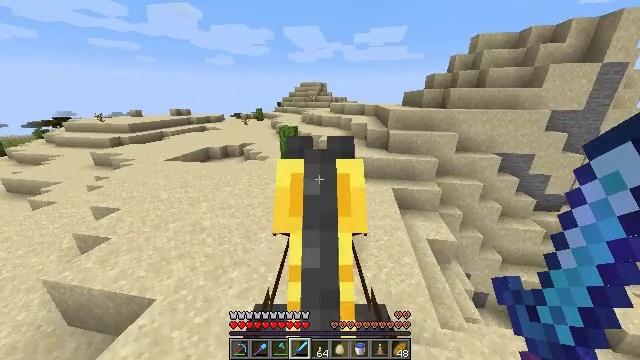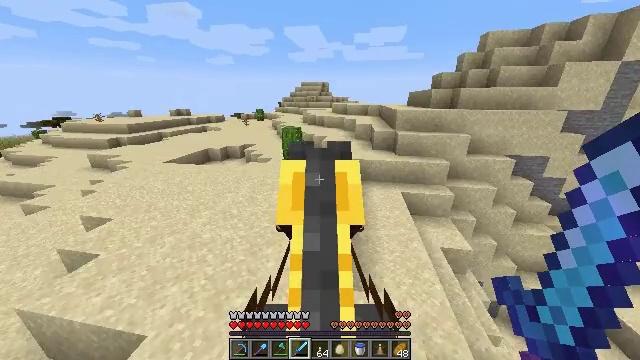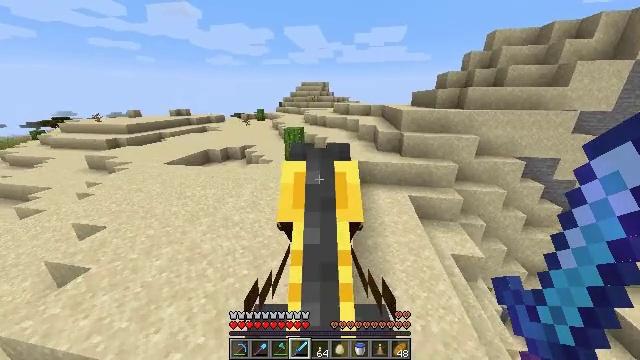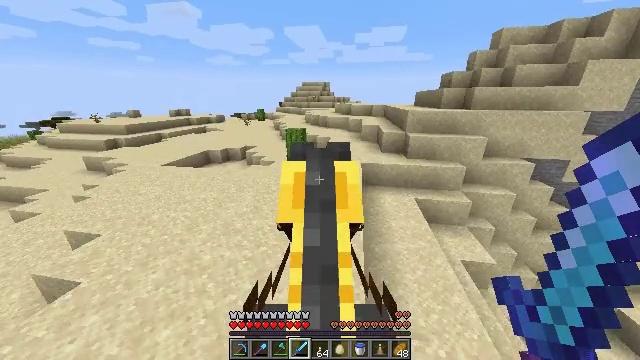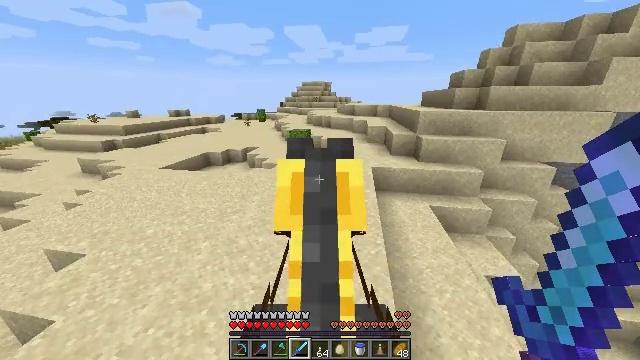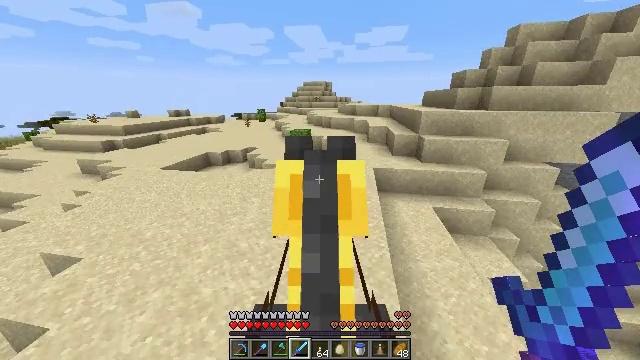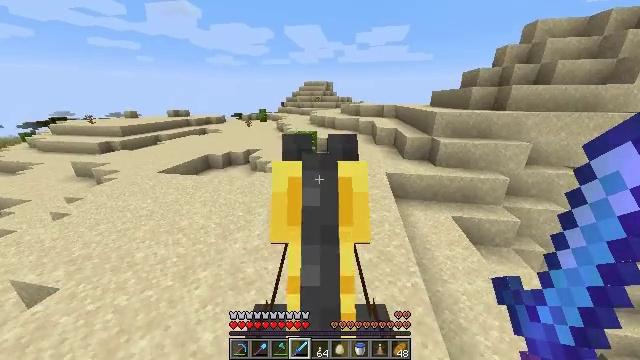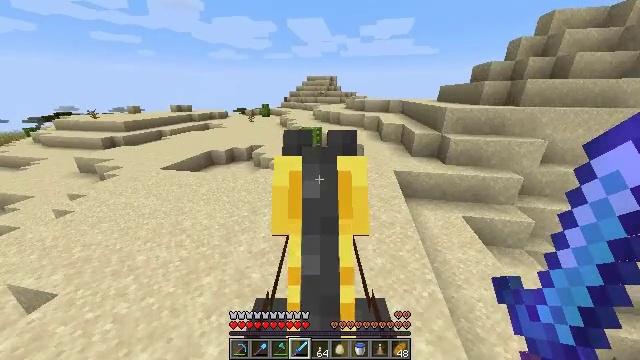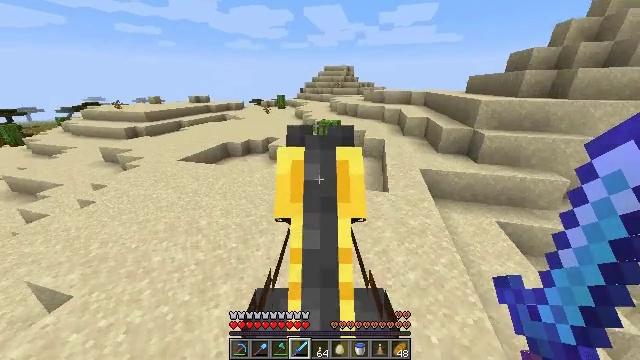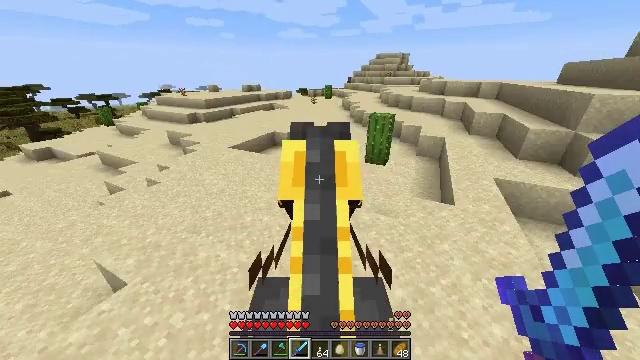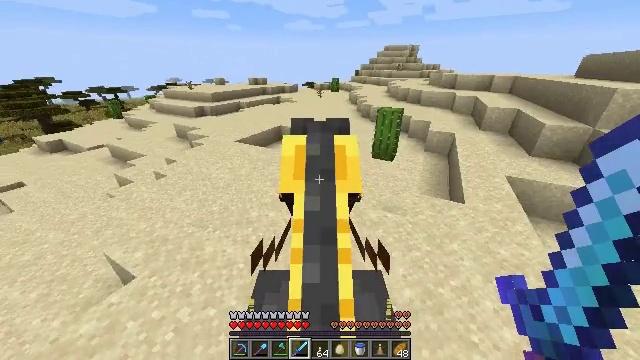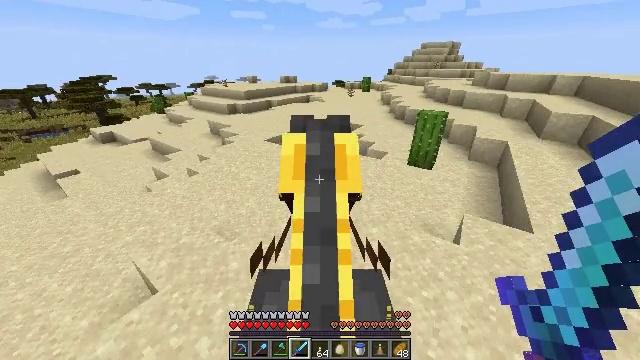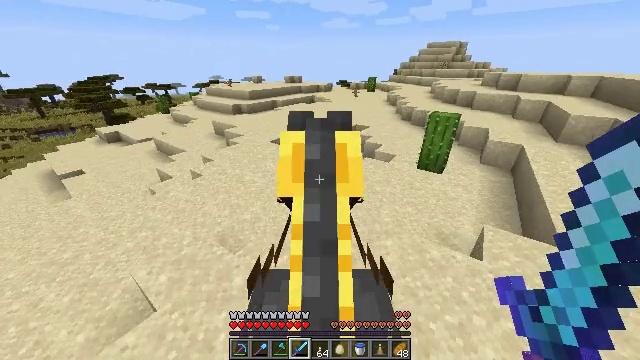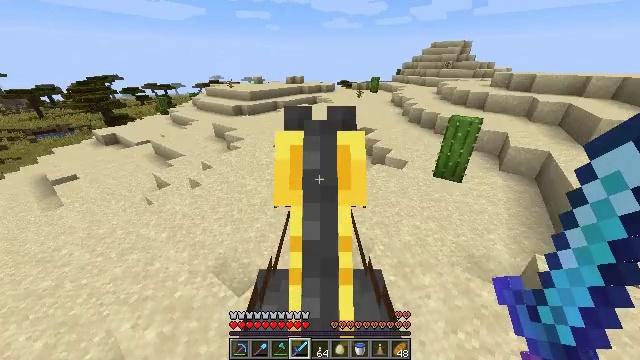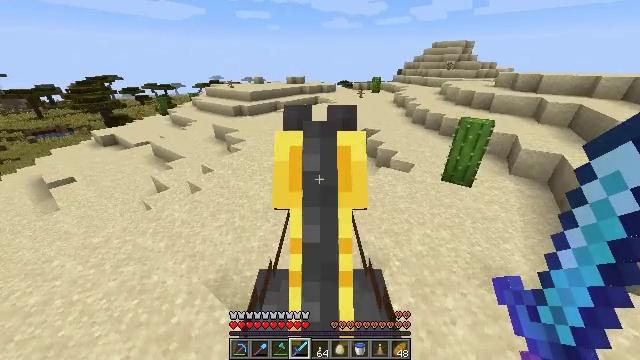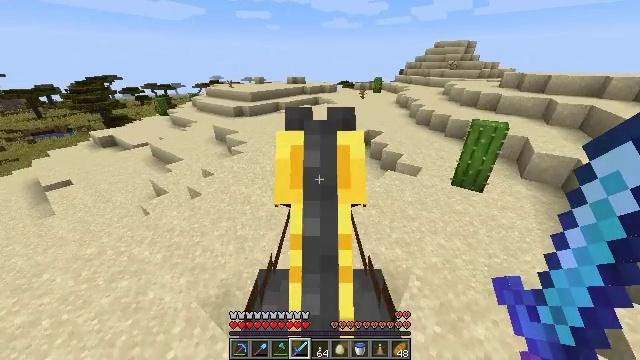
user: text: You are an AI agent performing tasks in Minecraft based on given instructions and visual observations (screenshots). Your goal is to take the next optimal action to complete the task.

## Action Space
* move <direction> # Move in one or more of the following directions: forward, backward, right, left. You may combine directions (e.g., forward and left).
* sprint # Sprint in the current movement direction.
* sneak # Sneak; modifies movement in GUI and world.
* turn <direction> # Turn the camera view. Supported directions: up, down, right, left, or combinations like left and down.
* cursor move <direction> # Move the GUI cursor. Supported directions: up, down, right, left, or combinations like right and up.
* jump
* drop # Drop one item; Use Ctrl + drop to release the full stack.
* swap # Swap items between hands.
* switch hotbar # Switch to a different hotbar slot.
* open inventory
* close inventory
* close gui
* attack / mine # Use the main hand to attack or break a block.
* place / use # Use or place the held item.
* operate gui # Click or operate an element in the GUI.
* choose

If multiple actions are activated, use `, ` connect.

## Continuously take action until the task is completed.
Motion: motion action
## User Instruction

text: Mine the sandstone block.
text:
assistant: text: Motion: move forward and move left, sprint
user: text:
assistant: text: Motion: move forward and move left, sprint
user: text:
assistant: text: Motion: move forward and move left, sprint
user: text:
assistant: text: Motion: move forward and move left, sprint
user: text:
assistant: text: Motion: move forward and move left, sprint
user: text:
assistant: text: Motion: move forward and move left, sprint
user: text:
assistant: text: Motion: move forward and move left, sprint, turn left and down
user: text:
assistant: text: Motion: move forward and move left, sprint, turn left and down
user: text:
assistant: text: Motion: move forward and move left, sprint, turn left and down
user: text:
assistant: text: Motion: move forward and move left, sprint, turn left and down
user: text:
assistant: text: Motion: move forward and move left, sprint, turn left
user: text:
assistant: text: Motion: move forward and move left, sprint
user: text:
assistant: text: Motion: move forward and move left, sprint
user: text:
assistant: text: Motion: move forward and move left, sprint
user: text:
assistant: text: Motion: move forward and move left, sprint
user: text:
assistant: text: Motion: move forward and move left, sprint
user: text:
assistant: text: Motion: move forward and move left, sprint
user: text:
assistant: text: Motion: move forward and move left, sprint
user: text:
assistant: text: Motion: move forward and move left, sprint
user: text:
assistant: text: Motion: move forward and move left, sprint
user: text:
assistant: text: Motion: move forward and move left, sprint
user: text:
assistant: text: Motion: move forward and move left, sprint
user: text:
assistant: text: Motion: move forward and move left, sprint
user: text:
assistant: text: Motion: move forward and move left, sprint
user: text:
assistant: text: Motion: move forward and move left, sprint
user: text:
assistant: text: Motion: move forward and move left, sprint
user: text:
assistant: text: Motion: move forward and move left, sprint
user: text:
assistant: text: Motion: move forward and move left, sprint
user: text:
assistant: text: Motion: move forward and move left, sprint
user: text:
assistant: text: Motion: move forward and move left, sprint